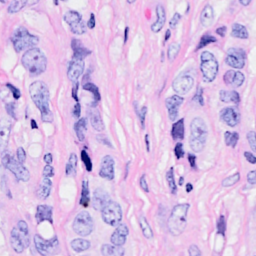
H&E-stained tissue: Breast